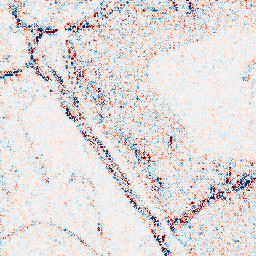
Category: wavelet
Decomposition family: wavelet_reverse_biorthogonal
Decomposition parameters: wavelet: rbio3.5
level: 1
Upsampling method: sinc_hamming
Upsampling parameters: scale: 2
kernel_size: 8
Upsampling scale: 2